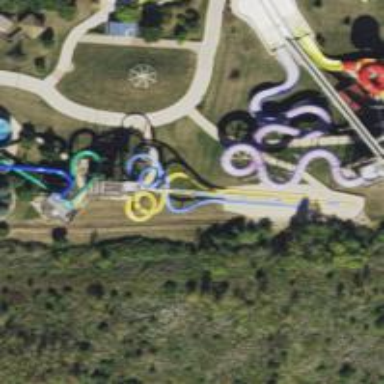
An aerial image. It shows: Water slide attraction.